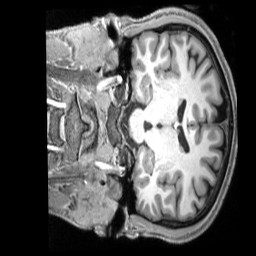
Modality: T1w
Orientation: coronal
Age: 28
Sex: male
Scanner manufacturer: siemens
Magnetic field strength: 3 T
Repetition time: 2.3 s
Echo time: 0.00229 s